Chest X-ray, AP view. Patient: 35 years old, sex F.
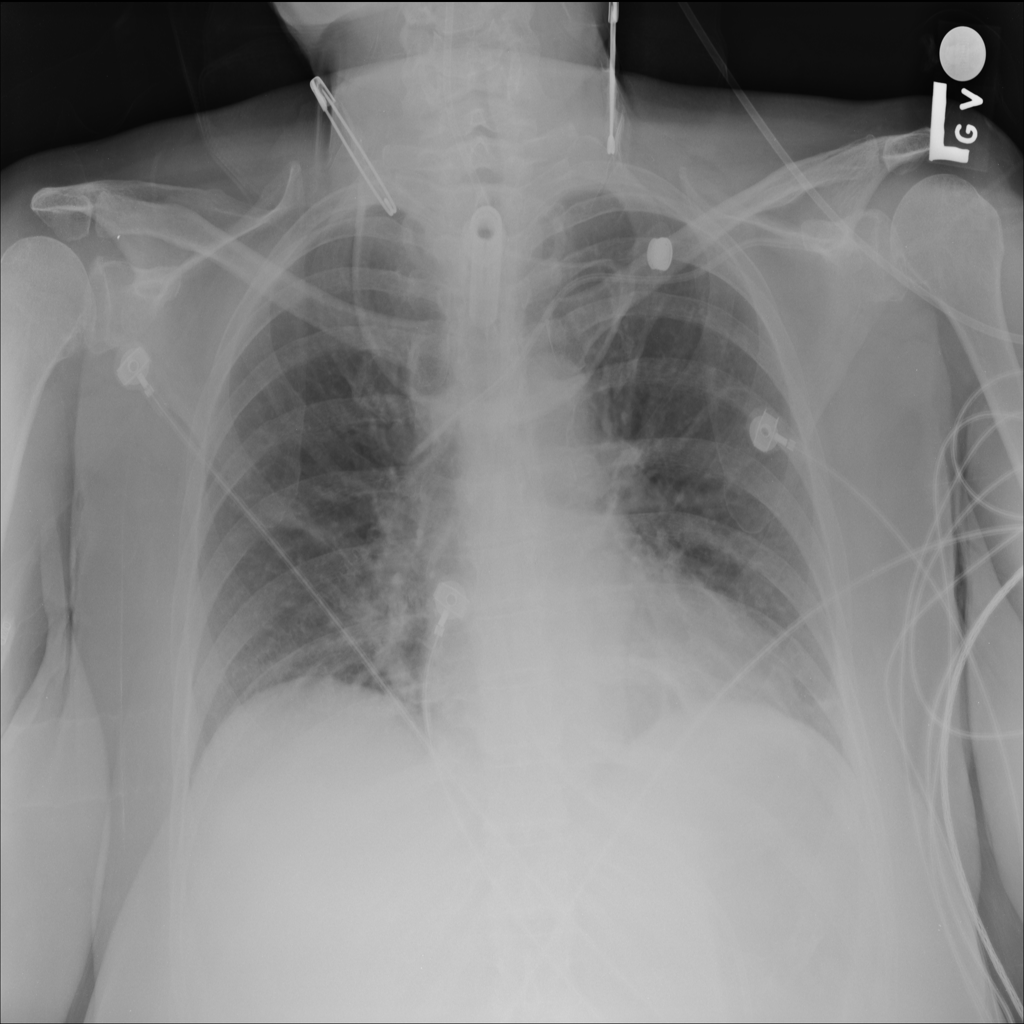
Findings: Infiltration